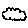
Label: cloud